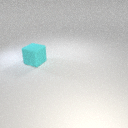
large cyan rubber cube